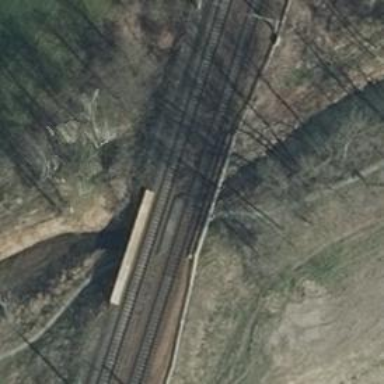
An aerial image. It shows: Bridge over electrified railway with contact lines.